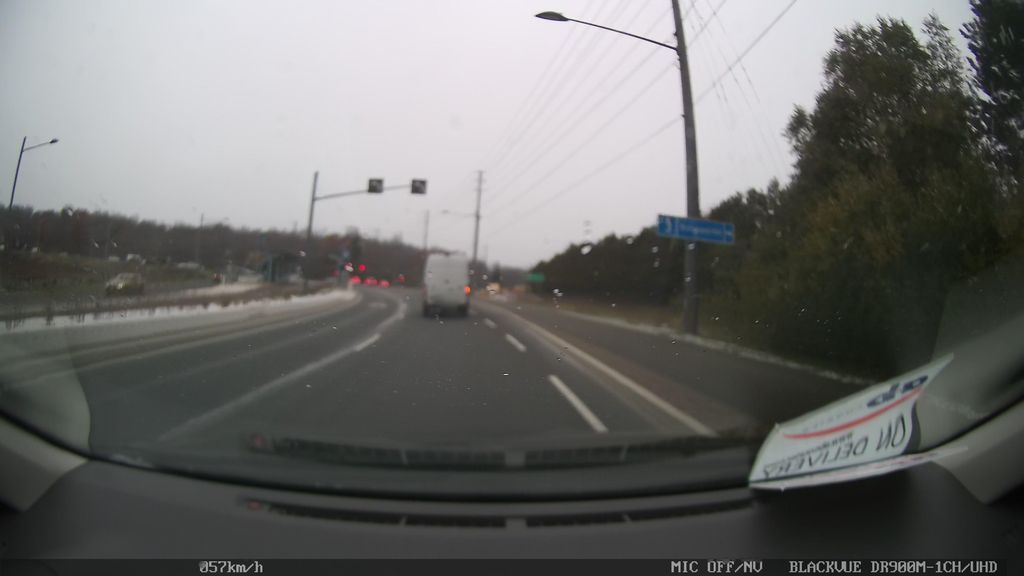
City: toronto